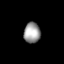
Tissue: lung
Cell type: Endothelial cells
Senescence score: 0.2158
Nuclear area (px): 334
Mean DAPI intensity: 154.832